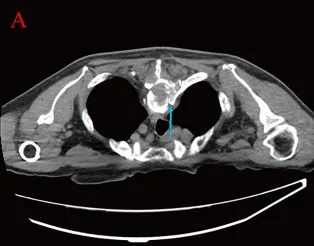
Bone destruction of the thoracic vertebrae and soft tissue mass formation at the root of the ribs are seen (blue arrow) (A, B).
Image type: radiology (ct)